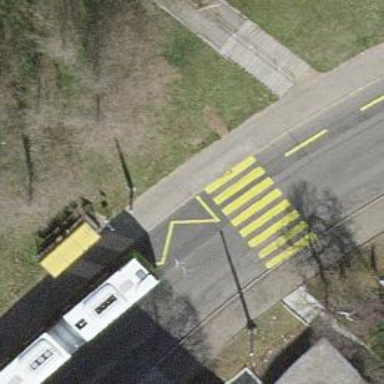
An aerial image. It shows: Zebra crossing on the road.